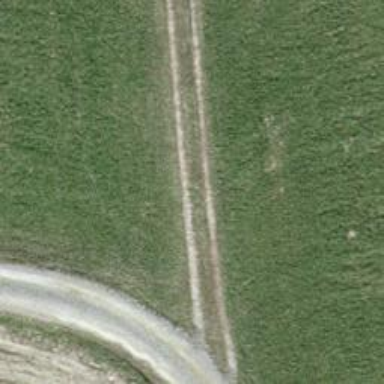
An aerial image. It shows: Track with grade 3 surface.